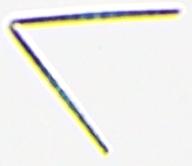
Label: Thalassionema